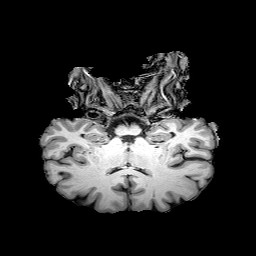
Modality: T1w
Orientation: sagittal
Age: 65
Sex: male
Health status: healthy